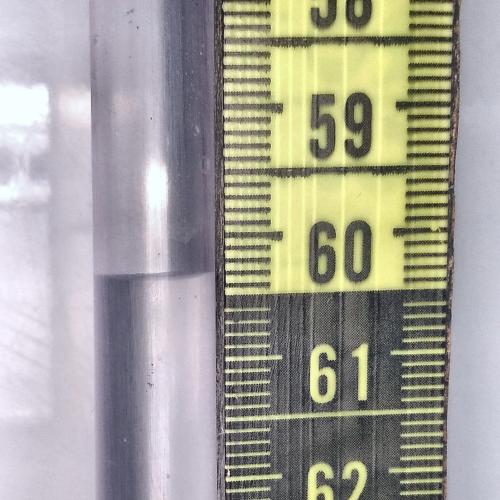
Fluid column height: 60.3 cm